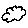
Label: cloud